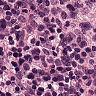
Metastatic tissue present: no